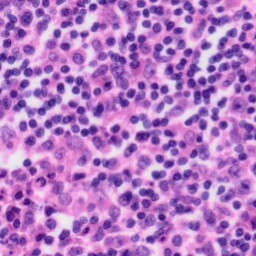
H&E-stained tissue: Tonsil